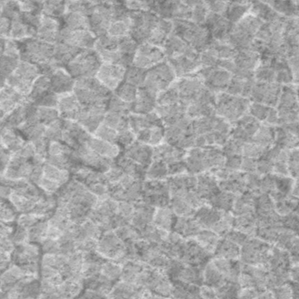
Label: frost